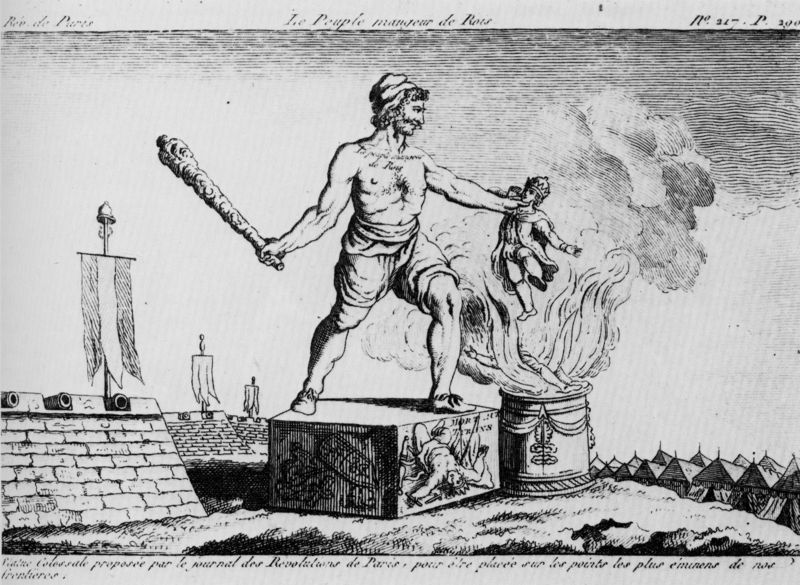
Titel: Le Peuple mangeur de Rois, Das Volk in Gestalt des Herkules vernichtet die Könige
Standort: viele Standorte
Institution: Seriendruck
Schlagwörter: blau, feuer, himmel, kampf, lendenschurz, mann, nackt, wasser, wolken, gelb, grün, stadt, frankreich, grau, hut, zeichnung, dach, gras, wiese, haube, hose, kappe, mütze, falten, sockel, steine, häuser, brücke, qualm, rauch, kind, pflanze, krone, rosa, dachziegel, kamin, schornstein, schrift, divisionismus, fahnen, fassade, fassaden, fahne, flagge, trikolore, dächer, mauer, ziegel, grafik, graphik, schattierung, klein, französisch, banner, gewalt, krieg, steg, könig, karikatur, duktus, muskeln, podest, junge, oberkörper, bauer, fugen, kanone, burg, flammen, festung, druck, schwarzweiss, radierung, stich, gross, lithografie, karrikatur, knüppel, revolution, text, volk, altar, wappen, glocke, mauern, fegefeuer, zentauer, prinz, signac, kanonen, flaggen, töten, david, turban, herkules, keule, schlagen, nackter mann, freiheitsmütze, zelt, zelte, himmels, lager, häuserfassaden, stick, schirft, bastion, rauchwolken, seurrat, chrift, seriendruck, riese, kupferstick, tötet, bestrafung, goliath, sich, kanonenrohre, donnerkeil, pfeder, mann mit keule, kleine person, zenteur, verteidigungsanlagen, faltenhose, kindkönig